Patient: sex M, age 60
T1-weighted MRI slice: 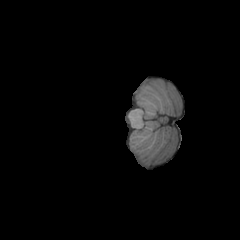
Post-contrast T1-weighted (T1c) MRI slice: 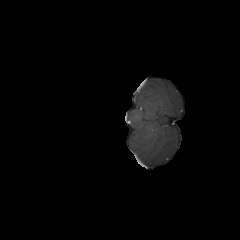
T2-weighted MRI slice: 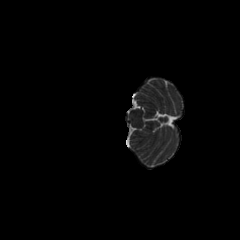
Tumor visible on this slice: no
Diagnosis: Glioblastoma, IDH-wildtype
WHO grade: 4